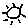
Label: sun